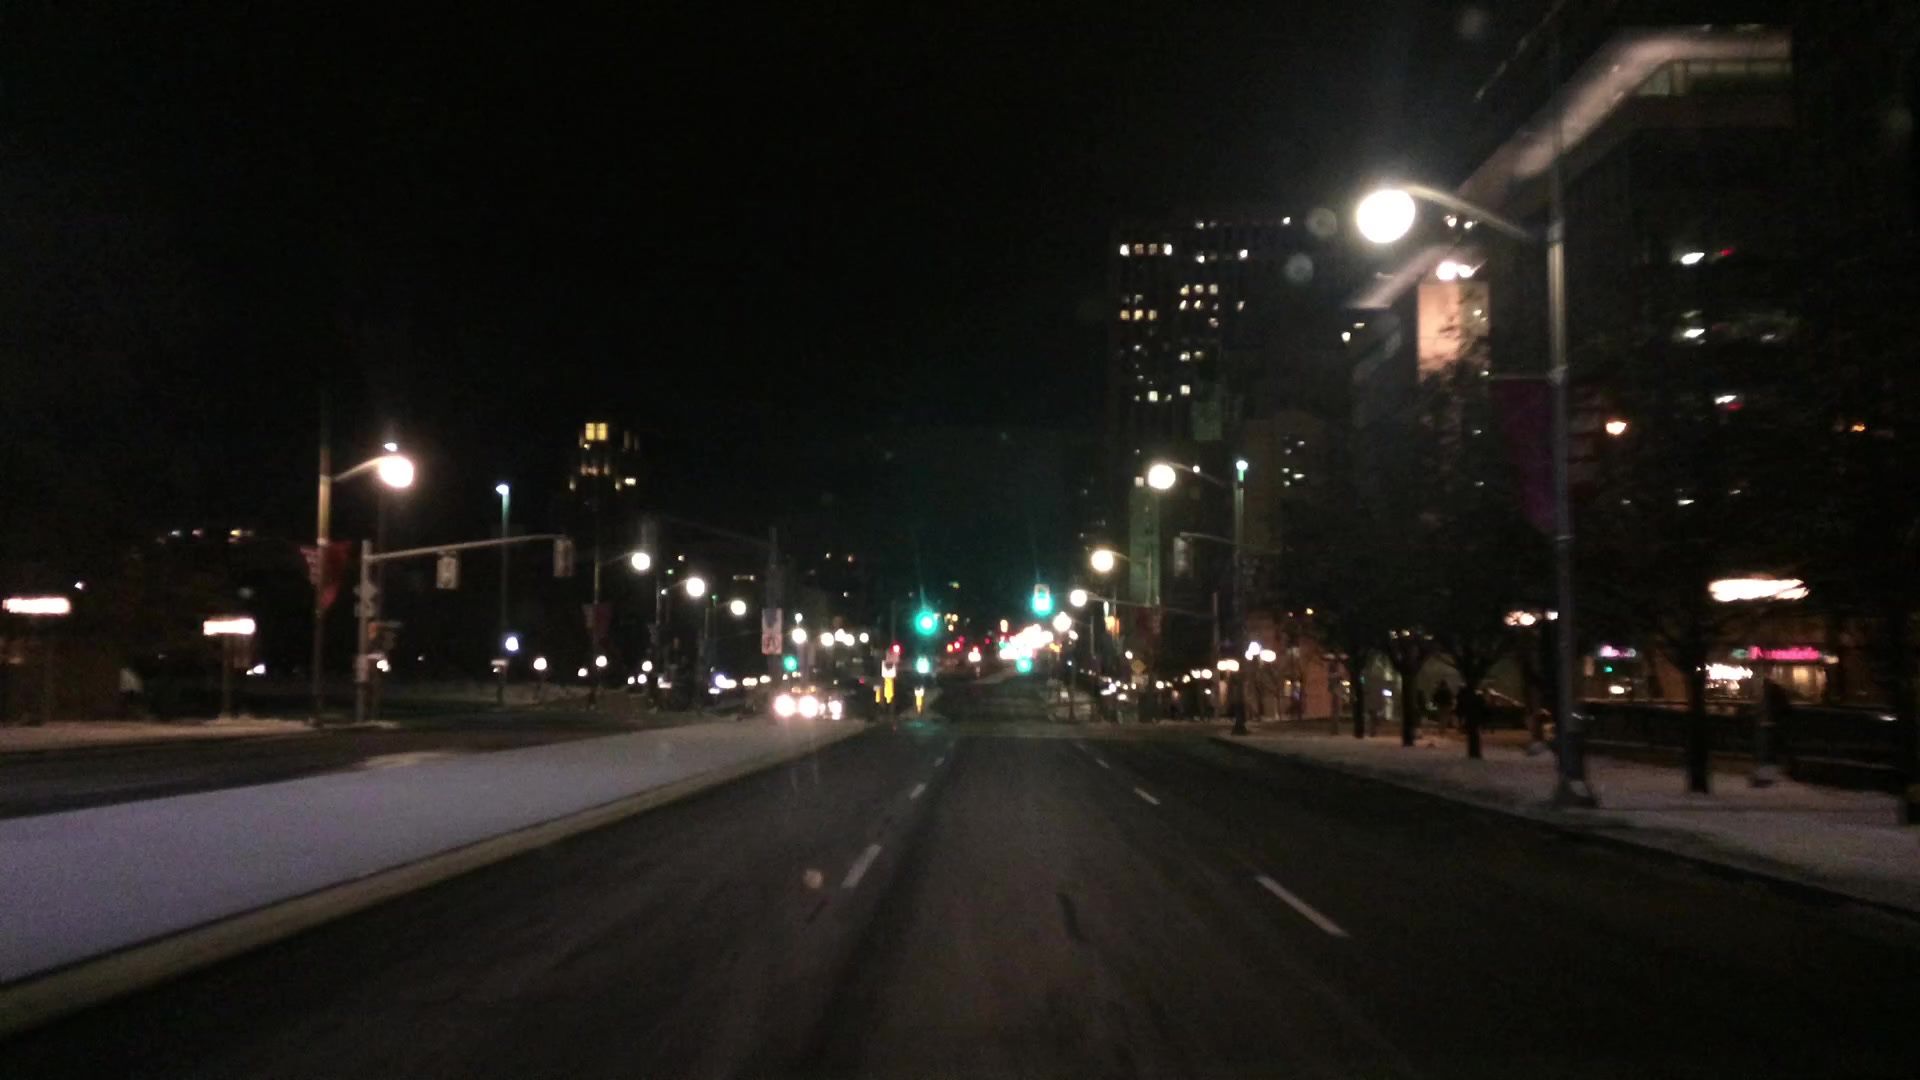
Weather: clear
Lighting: night
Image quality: slightly poor
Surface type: driving surface
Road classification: secondary
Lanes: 3
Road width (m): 1.5
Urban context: urban centre
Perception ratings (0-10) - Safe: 2.42, Lively: 6.3, Beautiful: 6.54, Boring: 2.4, Depressing: 1.48, Wealthy: 5.46